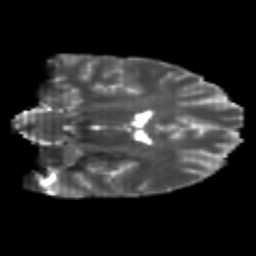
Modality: T2w
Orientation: coronal
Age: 23
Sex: male
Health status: healthy
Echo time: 0.074 s